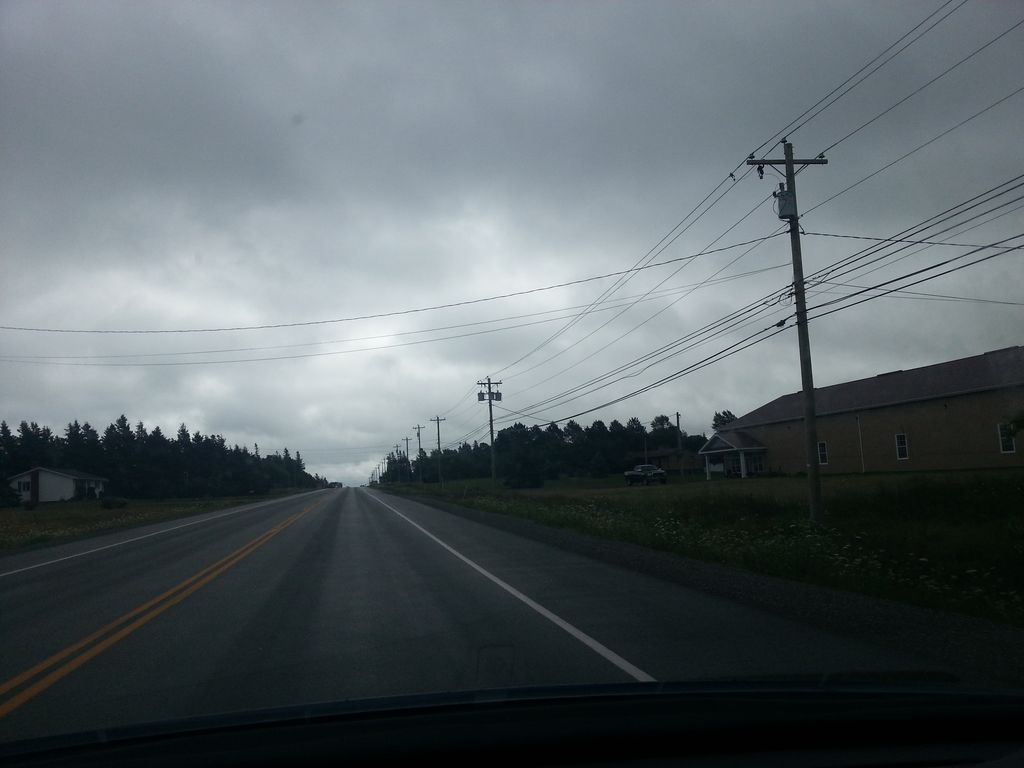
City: charlottetown